Question: I think that I have a memory leak in my app witch I can't localize.
The application downloads content and displays it. When the content is already downloaded it just displays it (because it was downloaded earlier).
The bug shows up when I choose at least 10 different options from the select.
(choose option 1 and confirm with #wcc-submit and wait to load, ..., choose option 10 and confirm with #wcc-submit and wait to load). With each selected option the app gets slower. Finally this error shows up:

The app is tested in IE6.
js:
'''
<script type="text/javascript">
(function($){
$(function(){
var language = 'de';
var fadeOutSpinnerFadeInContent = function(pageID) {
$('#wcc-loader').fadeOut(500, function() {
$('#wcc-content-'+pageID).fadeIn(500);
});
};
var makeAjaxCall = function(pageID) {
$.ajax({
url: '/some/path/'+language+'/'+pageID+'.php',
type: 'get',
dataType: 'html',
success: function(data, textStatus, jqXHR) {
$('#wcc-content-container').append('<div id="wcc-content-'+pageID+'" class="wcc-content hide">'+data+'<div>');
},
error: function(jqXHR, textStatus, errorThrown) {
alert('error');
},
complete: function(jqXHR, textStatus) {
fadeOutSpinnerFadeInContent(pageID);
}
});
};
var downloadContent = function(pageID) {
$('#wcc-loader').fadeIn(500, function() {
makeAjaxCall(pageID);
});//end fade out spinner
};
var openPage = function(pageID) {
var earlierContent = $('.wcc-content');
if( earlierContent.size() > 0 ) {
earlierContent.fadeOut(500, function() {
if( $('#wcc-content-'+pageID).size() > 0 ) {
$('#wcc-content-'+pageID).fadeIn(500);
} else {
downloadContent(pageID);
}
});
} else {
downloadContent(pageID);
}
};
var availableHashArray = [
'-1',
'page_id_1',
'page_id_2',
...
'page_id_100',
],
choosenHash = $.inArray( window.location.hash.substring(1), availableHashArray);
$('#wcc-submit').bind('click.cs', function() {
var selectedValue = $('#select-1').val();
if(parseInt(selectedValue, 10) !== -1) {
window.location.hash = selectedValue;
openPage(selectedValue);
}
});
if( choosenHash !== -1 ) {
$('#select-1 option[selected="selected"]').removeAttr('selected');
$('#select-1 option').eq(choosenHash).attr('selected', 'selected');
$('#wcc-submit').trigger('click.cs');
}
});
})(jQuery);
</script>
'''
html:
'''
<div id="wcc-form" class="fm-form">
<form action="#" method="post">
<div class="select-form">
<label class="hidden" for="select-1">Choose an option</label>
<select id="select-1" class="fm-text fm-select" name="select-1" >
<option value="-1" selected="selected">Choose an option</option>
<option value="page_id_1" selected="selected">option 1</option>
<option value="page_id_2" selected="selected">option 2</option>
...
<option value="page_id_100" selected="selected">option 100</option>
</select>
<input id="wcc-submit" type="button" value="Show" />
</div>
</form>
</div>
<div id="wcc-content-container">
</div>
<div id="wcc-content-container">
<div id="wcc-loader" class="hide"></div>
</div>
'''
css:
'''
<style type="text/css">
.hide{
display:none;
}
#wcc-loader{
height:50px;
background:#fff url('/some/path/to/spinner.gif') 50% 50% no-repeat;
}
#select-1{
margin-left:20px;
}
</style>
'''
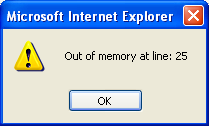
Answer: Ah yes, I know the answer to this one.
What? Someone had to say it.